Question: So I donwloaded the <URL>, built with Maven and imported as a project into eclipse.
However, all the libraries and sample code have a red exclamation mark in front of project name, and they do not compile. The "Problems" console shows that there are some problems with Build Path, and there are a lot of "" entries.
I see they point to some jar files.
Please tell me how can I get rid of these errors and fix the projects so they compile?

Thanks in advance.
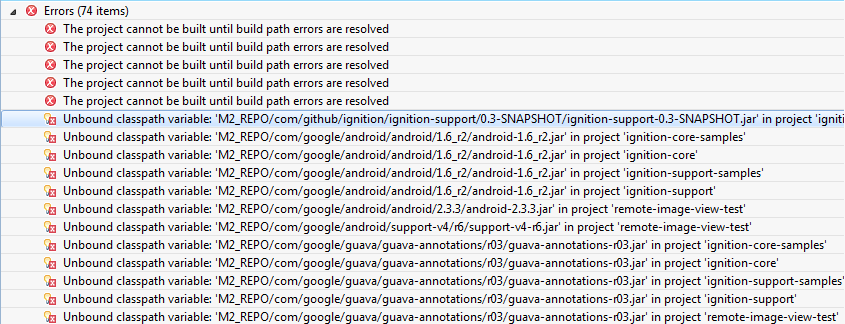
Answer: Add a classpath variable 'M2_REPO' to your project:

It looks like your use classic way import project into workspace (File -> Import ... -> General -> Existing Projects into Workspace), if I recall, this is the reason why Eclipse asking for a fixed-name classpath varlable 'M2_REPO'.
If the Android project is properly mavenized, you should install two Eclipse plugins (m2e & m2e-android) and import project as a maven project (File -> Import ... -> Maven -> Existing Maven Projects), this does not require classpath vaiable 'M2_REPO'.
Hope this make sense.